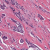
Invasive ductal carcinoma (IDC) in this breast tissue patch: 1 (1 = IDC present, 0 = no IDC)